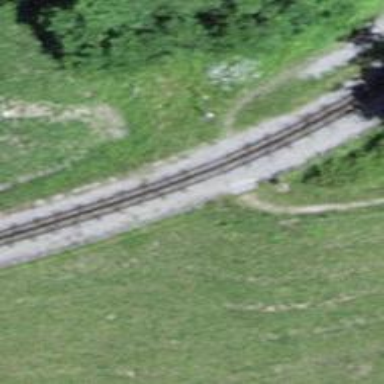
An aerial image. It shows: Uncontrolled railway crossing.